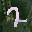
Label: 2